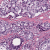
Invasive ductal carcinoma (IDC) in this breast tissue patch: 1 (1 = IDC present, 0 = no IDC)